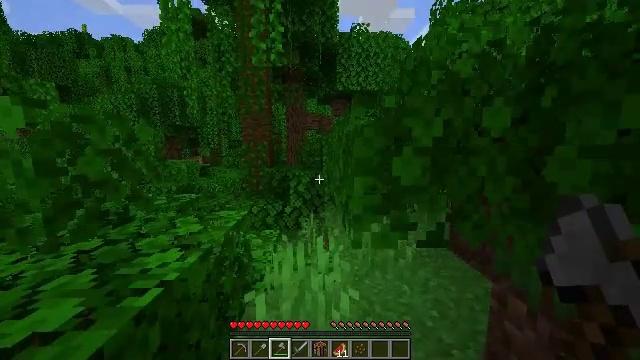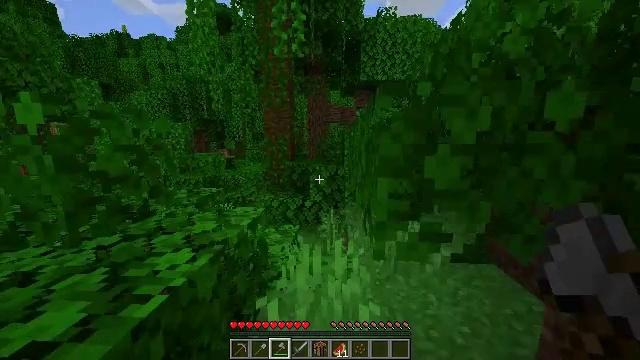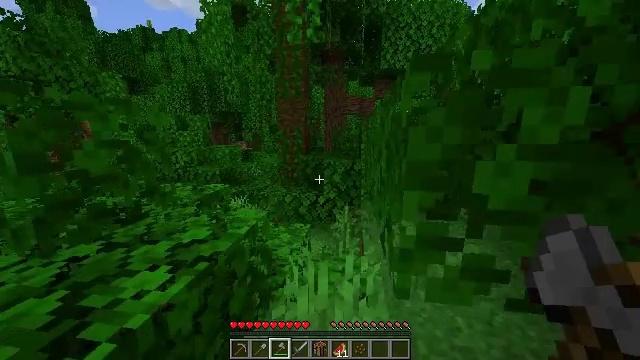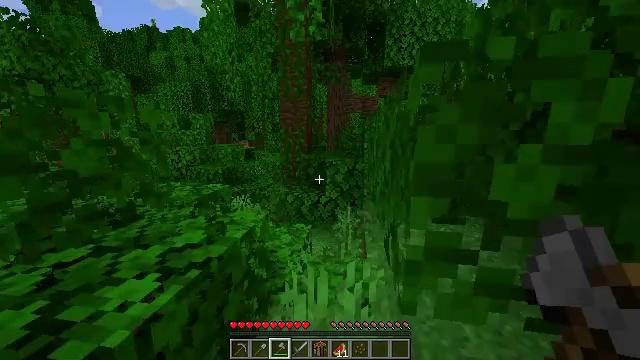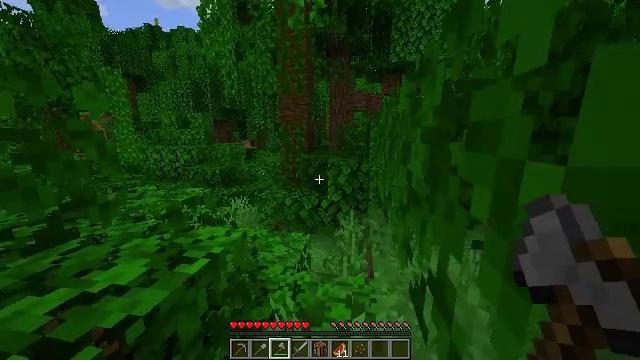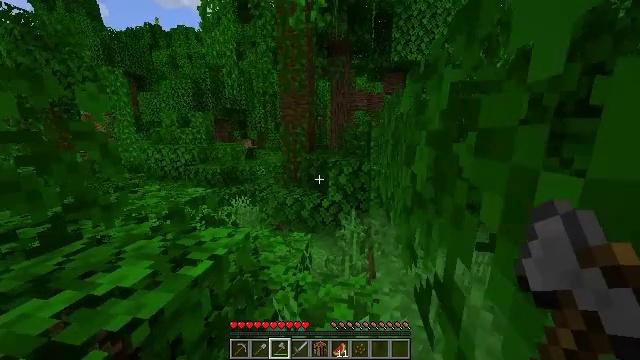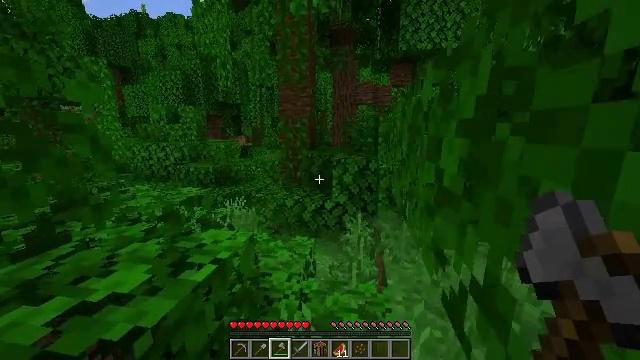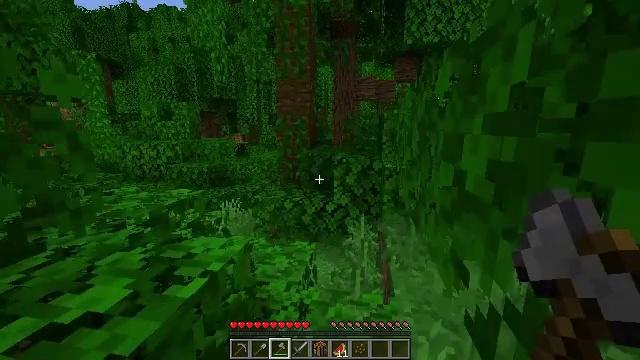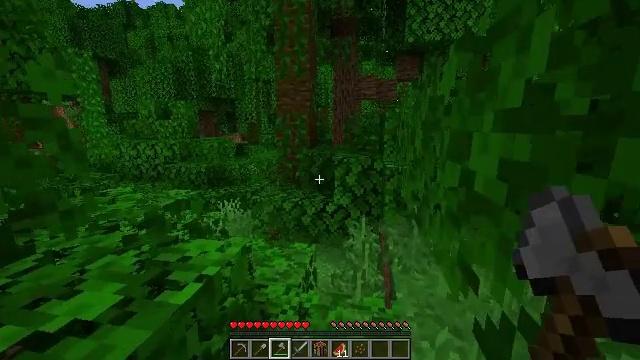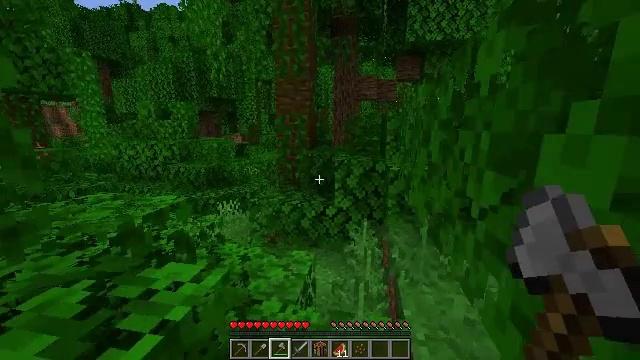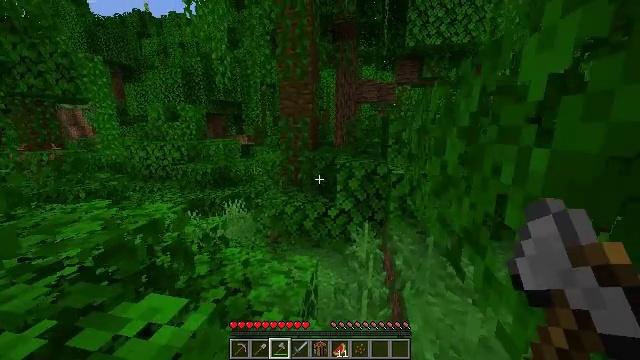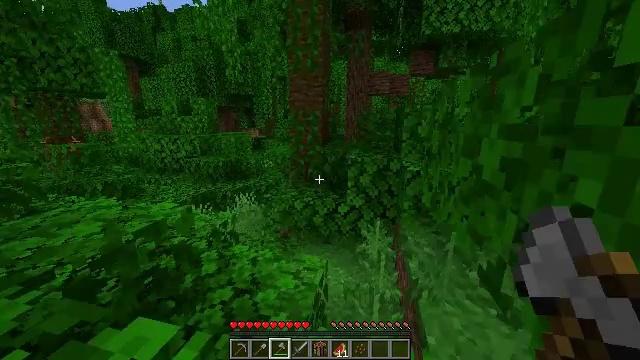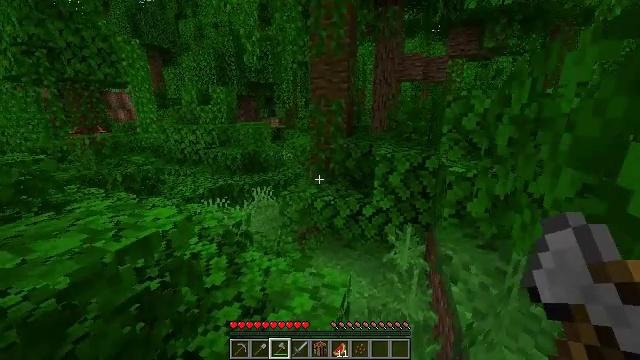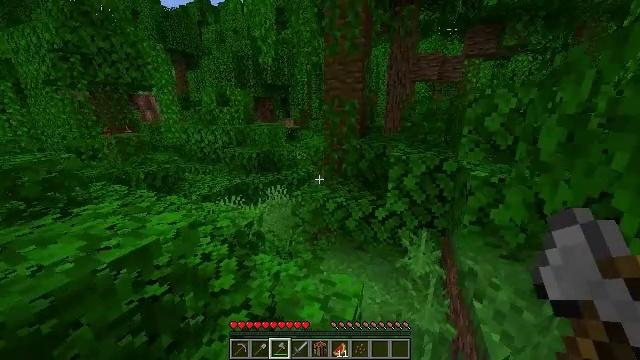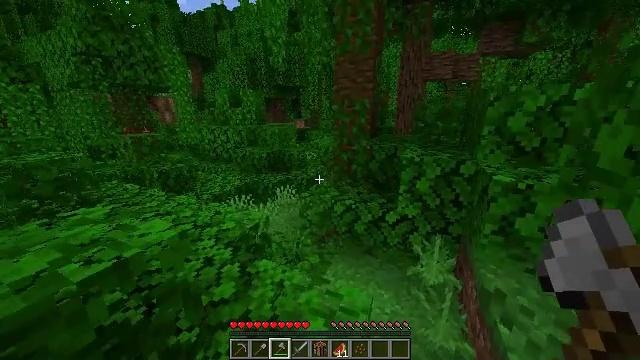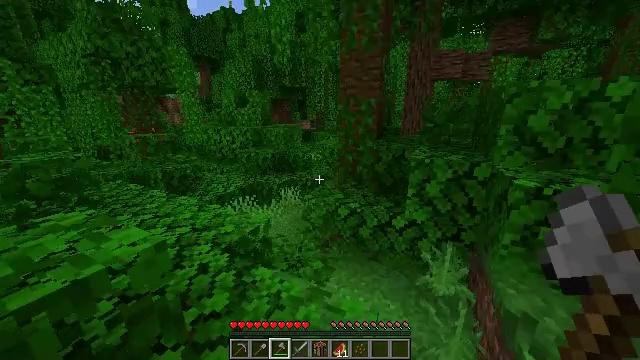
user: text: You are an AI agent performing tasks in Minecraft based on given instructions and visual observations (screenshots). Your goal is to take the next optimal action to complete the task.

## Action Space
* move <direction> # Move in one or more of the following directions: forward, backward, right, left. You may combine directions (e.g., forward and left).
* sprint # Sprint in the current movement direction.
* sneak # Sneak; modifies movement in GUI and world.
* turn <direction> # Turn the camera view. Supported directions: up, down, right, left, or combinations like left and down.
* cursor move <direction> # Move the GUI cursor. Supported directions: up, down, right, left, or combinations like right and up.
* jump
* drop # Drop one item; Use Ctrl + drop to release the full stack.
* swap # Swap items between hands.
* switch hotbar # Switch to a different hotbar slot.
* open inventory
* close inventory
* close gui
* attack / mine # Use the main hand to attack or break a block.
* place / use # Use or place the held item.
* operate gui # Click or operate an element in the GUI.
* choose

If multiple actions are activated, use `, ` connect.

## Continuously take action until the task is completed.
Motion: motion action
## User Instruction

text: Mine a melon block.
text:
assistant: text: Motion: move forward, sprint, turn left and down
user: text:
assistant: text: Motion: move forward, sprint, turn left and down
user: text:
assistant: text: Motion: move forward, sprint
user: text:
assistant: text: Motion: move forward, sprint
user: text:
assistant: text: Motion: move forward, sprint
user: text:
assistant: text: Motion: move forward, sprint
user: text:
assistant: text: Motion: move forward, sprint
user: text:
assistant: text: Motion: move forward, sprint
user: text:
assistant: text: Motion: move forward, sprint
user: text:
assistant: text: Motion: move forward, sprint
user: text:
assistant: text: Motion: move forward, sprint, turn left and down
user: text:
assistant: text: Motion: move forward, sprint, turn left and down
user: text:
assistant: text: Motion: move forward, sprint, turn left
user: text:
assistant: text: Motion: move forward, sprint, turn left
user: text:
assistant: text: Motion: move forward, sprint, turn left
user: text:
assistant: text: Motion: move forward, sprint, turn left
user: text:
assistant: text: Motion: move forward, sprint, turn left
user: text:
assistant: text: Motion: move forward, sprint, turn left
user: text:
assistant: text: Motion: move forward, sprint, turn left
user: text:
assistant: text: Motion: move forward, sprint
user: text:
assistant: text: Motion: move forward, sprint
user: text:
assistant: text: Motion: move forward, sprint
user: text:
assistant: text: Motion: move forward, sprint, jump
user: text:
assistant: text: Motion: move forward, sprint, jump
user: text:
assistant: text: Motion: move forward, sprint, jump
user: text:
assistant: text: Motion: move forward, sprint, jump
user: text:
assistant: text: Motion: move forward, sprint, jump
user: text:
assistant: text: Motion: move forward, sprint, jump
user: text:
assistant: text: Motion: move forward, sprint, jump
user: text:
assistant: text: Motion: move forward, sprint